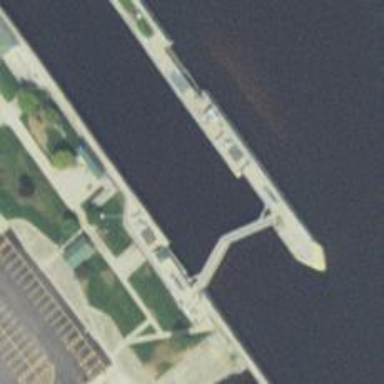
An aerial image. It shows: Lock gate along waterway.